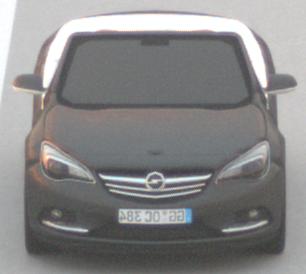
Make: Opel
Model: Cascada 1.4 Turbo
Detailed model: Cascada
Model produced from: 2013/03
Model produced until: 2015/01
Doors: 2
Color: gray
Road condition: dry road
Daytime: sunrise or sunset
Contrast: medium contrast